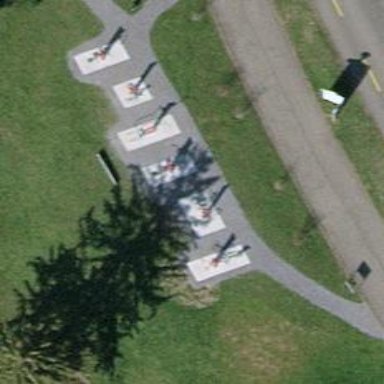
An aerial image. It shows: Fitness station in leisure land.